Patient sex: F
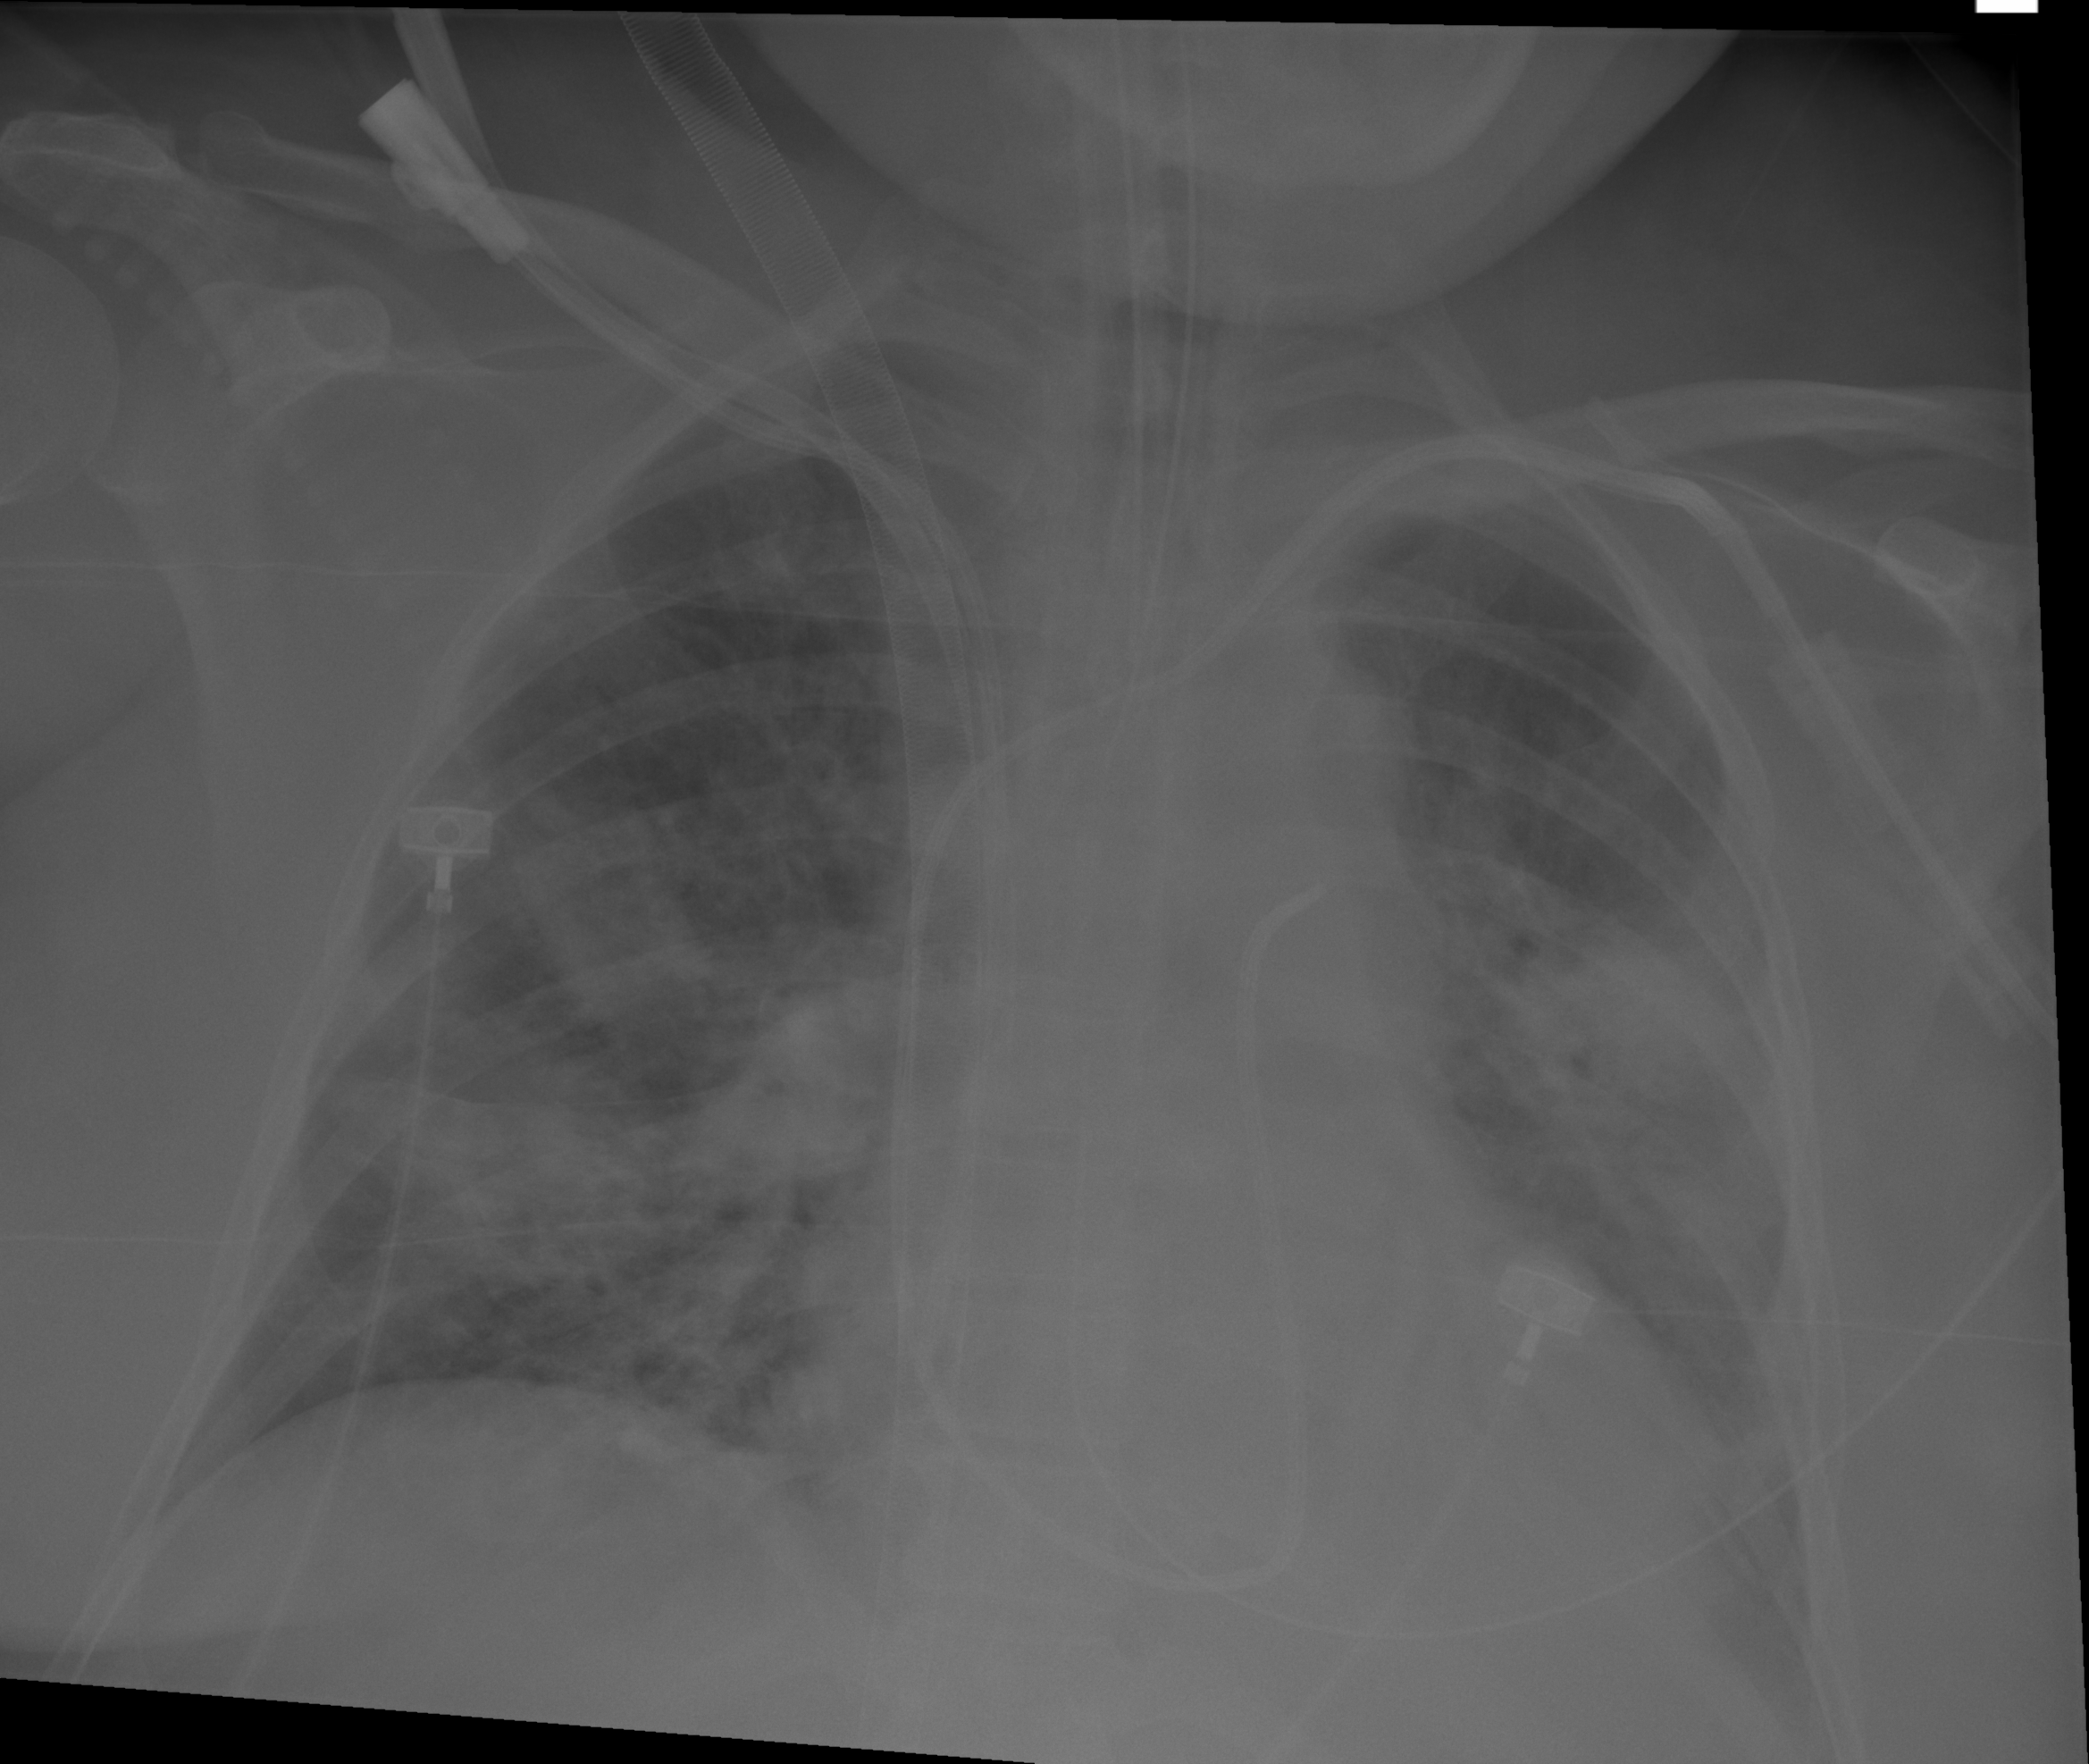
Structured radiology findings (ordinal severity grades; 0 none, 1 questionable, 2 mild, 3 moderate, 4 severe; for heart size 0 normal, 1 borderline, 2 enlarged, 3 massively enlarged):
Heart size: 2
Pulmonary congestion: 0
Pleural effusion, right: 2
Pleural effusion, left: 2
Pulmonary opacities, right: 3
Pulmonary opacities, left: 3
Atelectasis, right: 2
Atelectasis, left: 2